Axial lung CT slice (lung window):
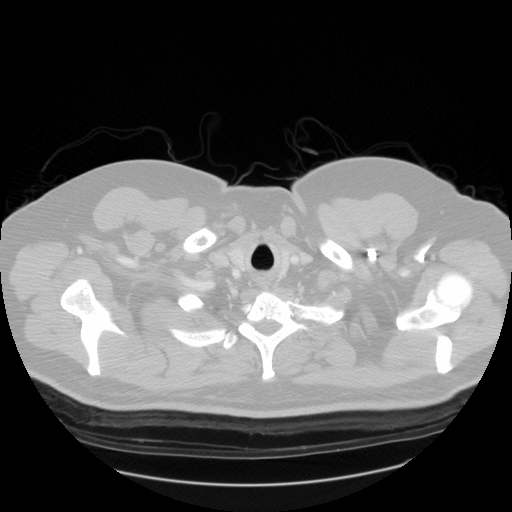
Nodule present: no